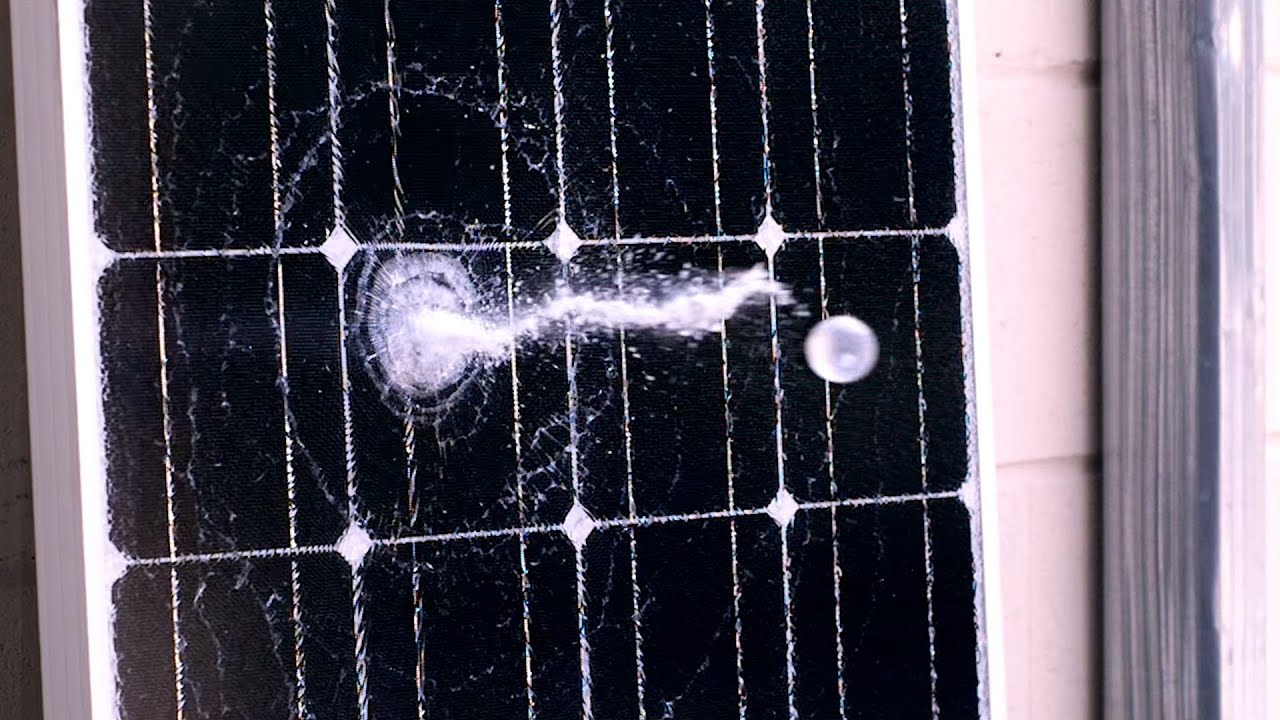
Label: Physical-Damage